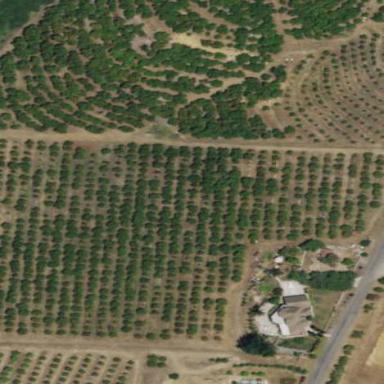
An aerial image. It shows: Orchard.